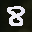
Label: 8